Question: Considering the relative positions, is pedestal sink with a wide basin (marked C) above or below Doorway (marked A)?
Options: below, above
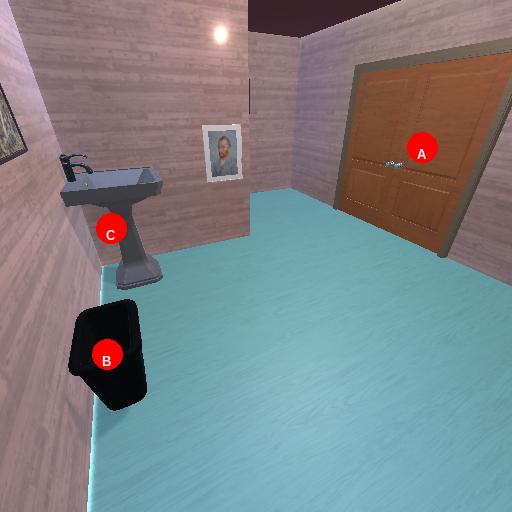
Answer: below